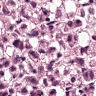
Metastatic tissue present: yes